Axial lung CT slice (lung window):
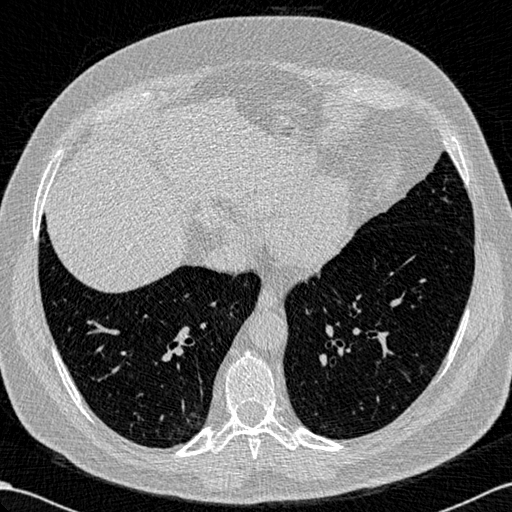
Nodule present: no